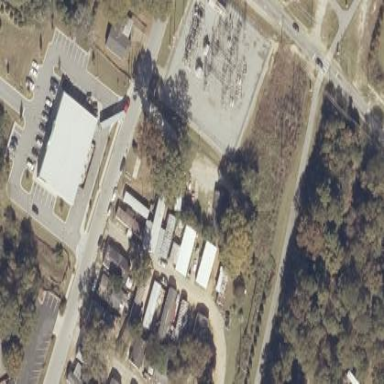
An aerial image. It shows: Distribution level power substation surrounded by fence.